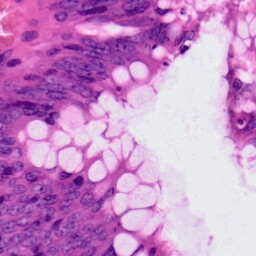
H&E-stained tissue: Colon